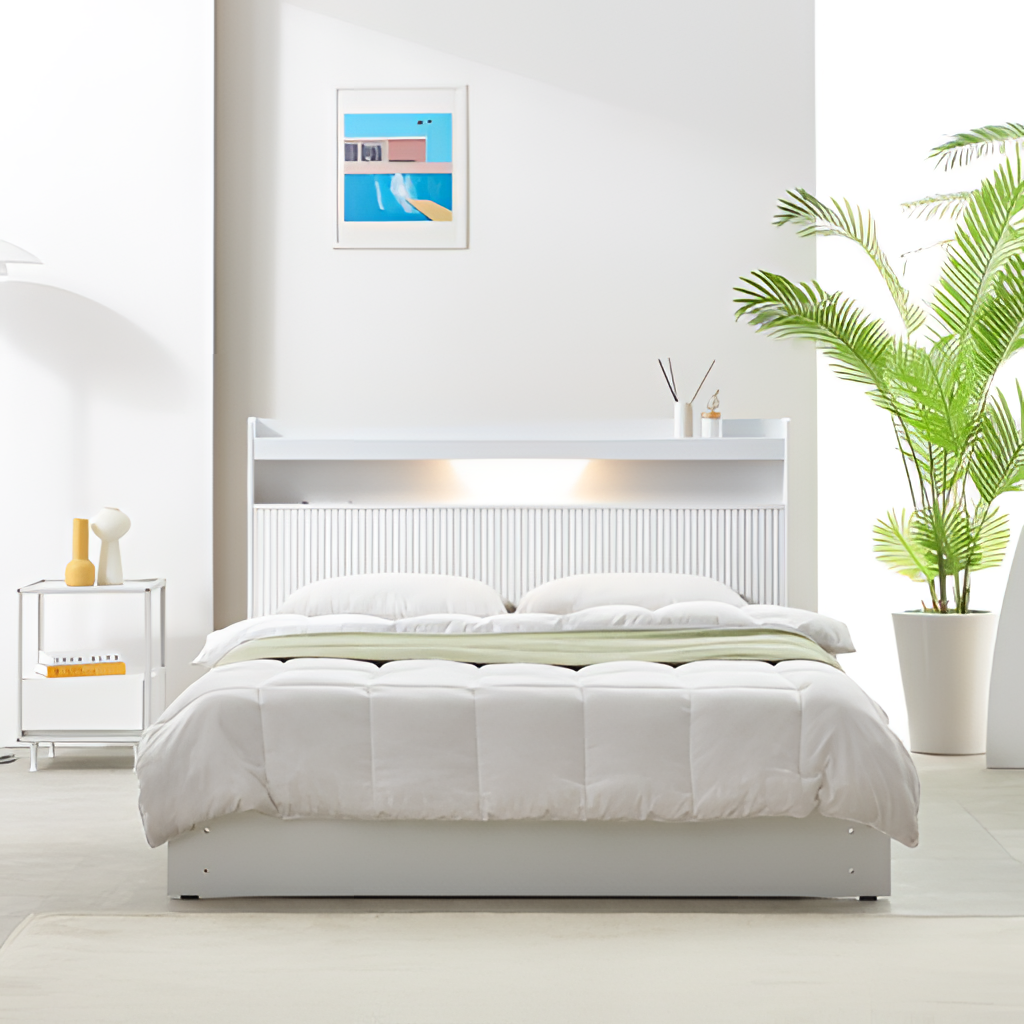
white wood illuminated headboard bed, bedroom, white paint wallpaper, with solid pattern, contemporary, tile flooring, with large square pattern